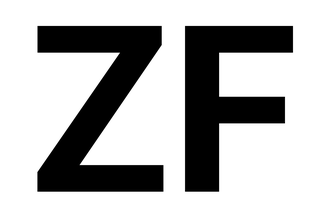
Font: Roboto_Bold